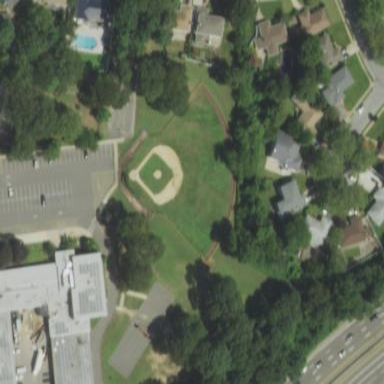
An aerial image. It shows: Baseball pitch for leisure and sports activities.